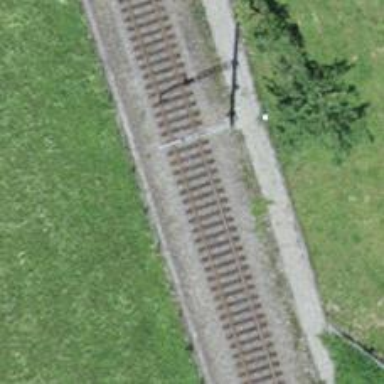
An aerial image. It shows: Railway track with contact lines for electrification.